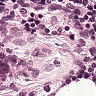
Metastatic tissue present: no